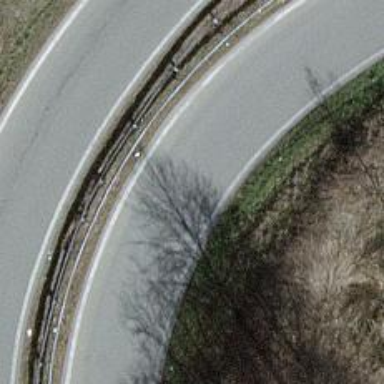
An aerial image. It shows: Asphalt motorway link.